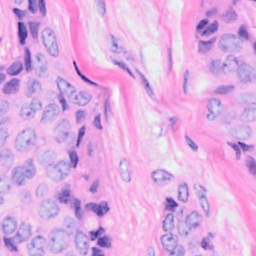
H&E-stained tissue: Breast